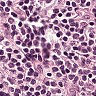
Metastatic tissue present: no